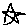
Label: star